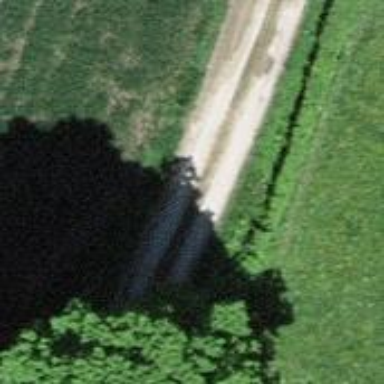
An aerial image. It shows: Track with grade 3 tracktype.